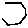
Label: hexagon